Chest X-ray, AP view. Patient: 48 years old, sex M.
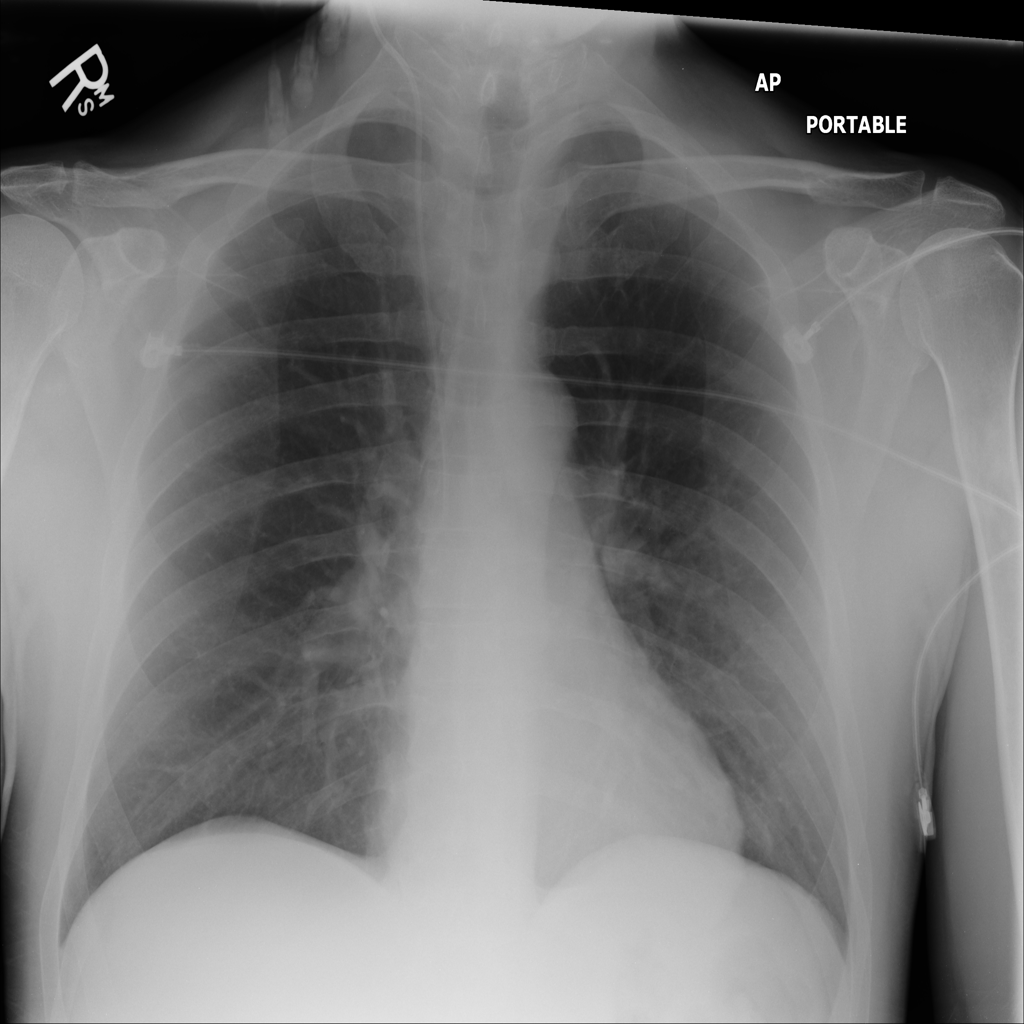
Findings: No Finding